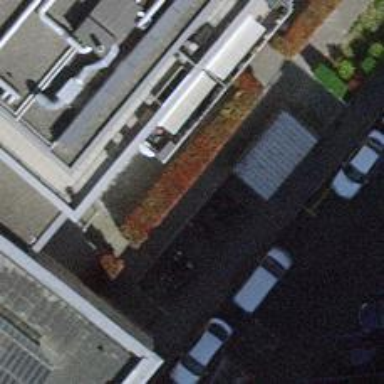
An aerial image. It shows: Motorcycle parking facility.